Question: I have a table as follows:
'''
> testsizes
size value replicate lane
361 16 6898 1 L1
362 17 10707 1 L1
363 18 1786 1 L1
364 19 1721 1 L1
365 20 2454 1 L1
421 16 8486 2 L1
422 17 26691 2 L1
423 18 3241 2 L1
424 19 5068 2 L1
425 20 7579 2 L1
481 16 4152 3 L1
482 17 4452 3 L1
483 18 899 3 L1
484 19 1973 3 L1
485 20 2595 3 L1
571 16 8284 1 L2
572 17 9045 1 L2
573 18 5041 1 L2
574 19 7160 1 L2
575 20 9730 1 L2
631 16 5639 2 L2
632 17 9773 2 L2
633 18 2433 2 L2
634 19 3017 2 L2
635 20 3864 2 L2
691 16 10161 3 L2
692 17 18609 3 L2
693 18 3760 3 L2
694 19 3543 3 L2
695 20 4257 3 L2
> dput(testsizes)
structure(list(size = c(16L, 17L, 18L, 19L, 20L, 16L, 17L, 18L,
19L, 20L, 16L, 17L, 18L, 19L, 20L, 16L, 17L, 18L, 19L, 20L, 16L,
17L, 18L, 19L, 20L, 16L, 17L, 18L, 19L, 20L), value = c(6898L,
10707L, 1786L, 1721L, 2454L, 8486L, 26691L, 3241L, 5068L, 7579L,
4152L, 4452L, 899L, 1973L, 2595L, 8284L, 9045L, 5041L, 7160L,
9730L, 5639L, 9773L, 2433L, 3017L, 3864L, 10161L, 18609L, 3760L,
3543L, 4257L), replicate = c("1", "1", "1", "1", "1", "2", "2",
"2", "2", "2", "3", "3", "3", "3", "3", "1", "1", "1", "1", "1",
"2", "2", "2", "2", "2", "3", "3", "3", "3", "3"), lane = c("L1",
"L1", "L1", "L1", "L1", "L1", "L1", "L1", "L1", "L1", "L1", "L1",
"L1", "L1", "L1", "L2", "L2", "L2", "L2", "L2", "L2", "L2", "L2",
"L2", "L2", "L2", "L2", "L2", "L2", "L2")), .Names = c("size",
"value", "replicate", "lane"), row.names = c(361L, 362L, 363L,
364L, 365L, 421L, 422L, 423L, 424L, 425L, 481L, 482L, 483L, 484L,
485L, 571L, 572L, 573L, 574L, 575L, 631L, 632L, 633L, 634L, 635L,
691L, 692L, 693L, 694L, 695L), class = "data.frame")
'''
I want to make a line plot using ggplot that shows the change in value across sizes. At the moment I have this, amongst the other combinations I have tried:
'''
ggplot(testlengths, aes(size, value, group=replicate, colour=replicate))
+ geom_line()
'''

It looks like its trying to incorporate both lanes into the same series. But I can't find a way to set the lanes as another factor to group on. I want the lines to be grouped based on both the replicate and lane categories. The lanes should be coloured but the replicates do not need to be distinguished between each other.
I am aware that I can probably achieve this by concatenating the two groups into one group beforehand. However, before I go down that route, I am wandering if ggplot can group by more than one grouping in a line plot without facets (I need to use facets later for another grouping)? I feel like it should be able to.
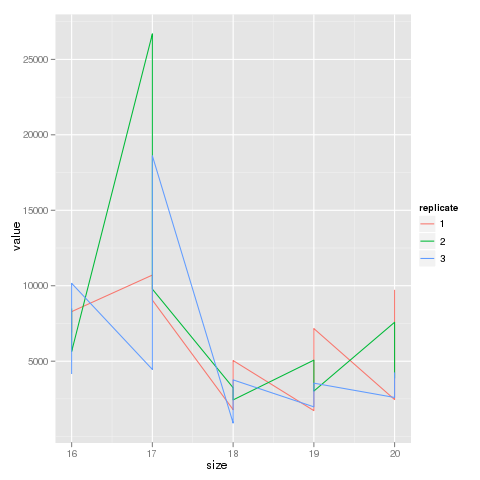
Answer: Based off my comment about interacting the two:
'''
ggplot(testsizes, aes(x = size, y = value,
group = interaction(replicate, lane),
colour = lane)) +
geom_line()
'''
Which gives: